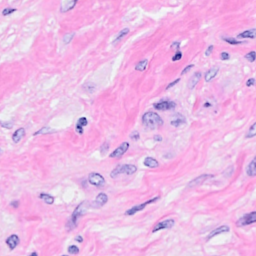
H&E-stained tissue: Breast